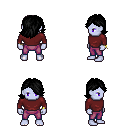
a pixel art fantasy rpg character, male body template, dark elf, purple skin, maroon long-sleeve shirt, magenta pants, black swoop hairstyle, bracelets, four views (front, back, left, right), 2x2 character sprite sheet, small pixel art, hard edges, no anti-aliasing